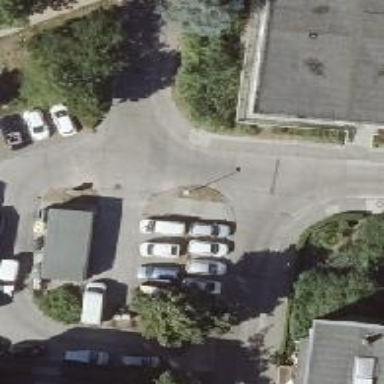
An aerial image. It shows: Concrete parking aisle designated as service road.